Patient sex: F
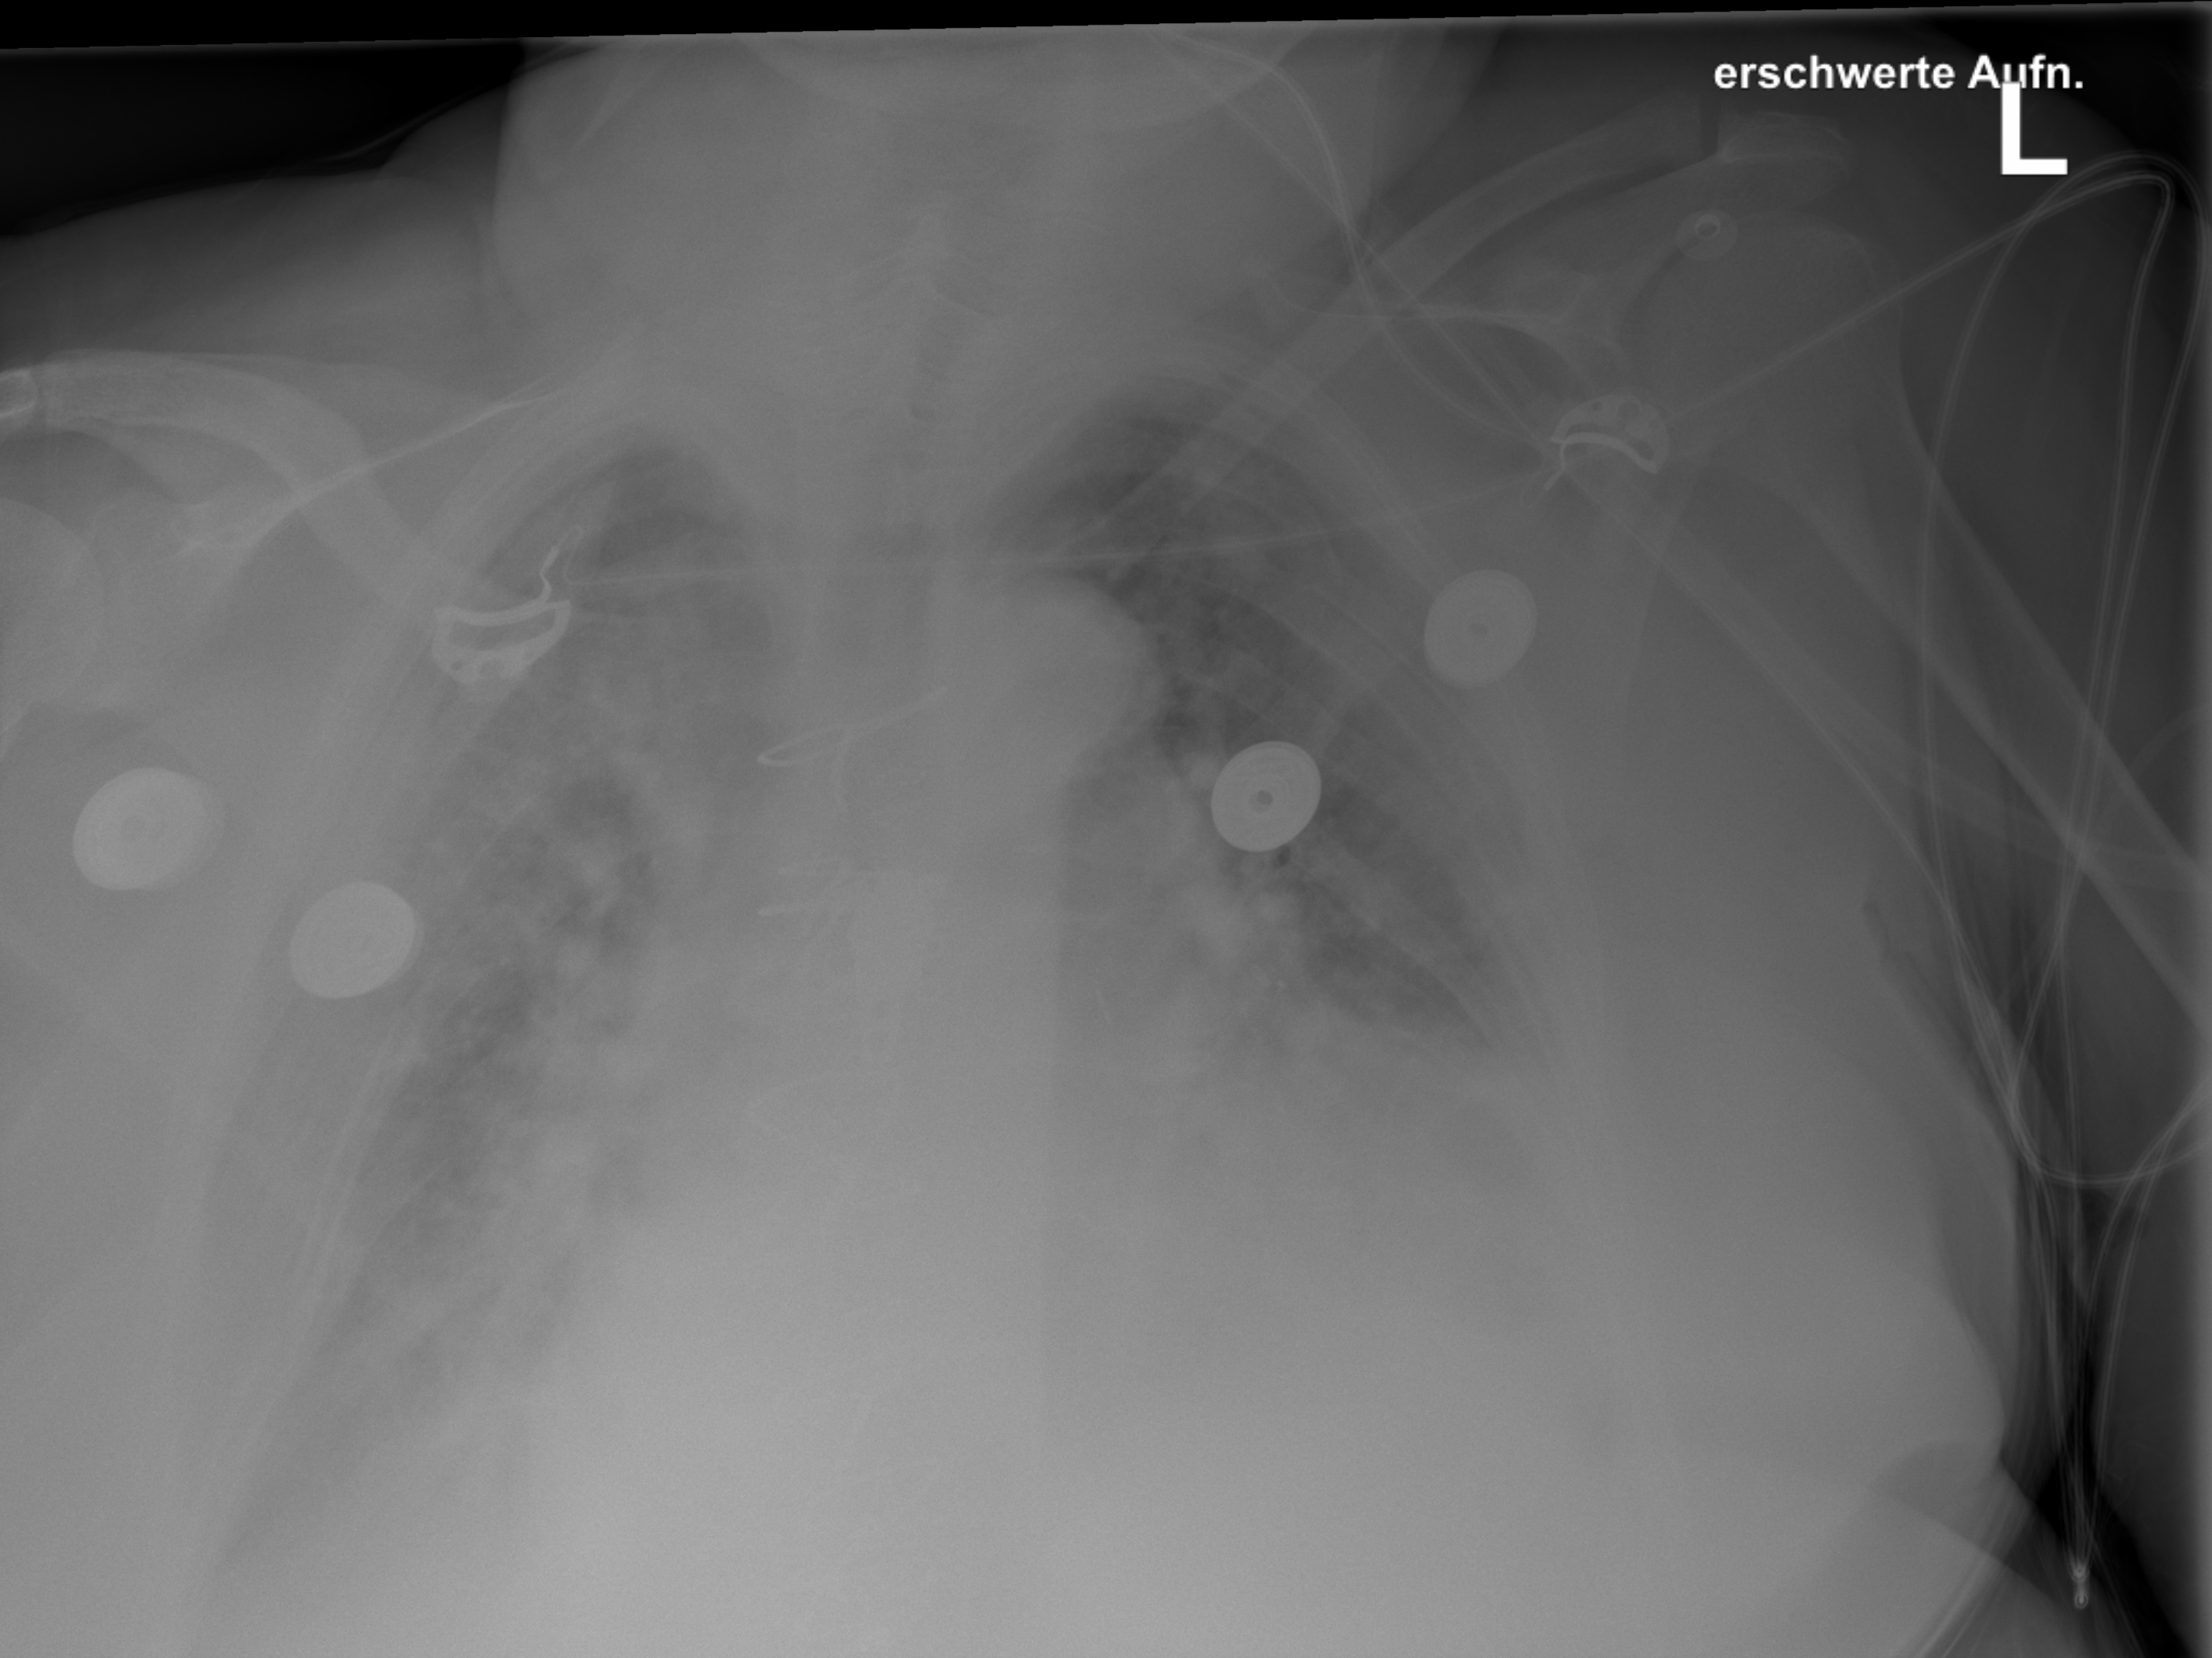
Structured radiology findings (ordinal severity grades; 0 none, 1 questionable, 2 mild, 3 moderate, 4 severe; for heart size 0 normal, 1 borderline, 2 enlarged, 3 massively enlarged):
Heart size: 2
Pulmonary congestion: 3
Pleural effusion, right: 2
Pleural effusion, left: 2
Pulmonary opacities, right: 2
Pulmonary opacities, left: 3
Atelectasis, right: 2
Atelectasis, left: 2